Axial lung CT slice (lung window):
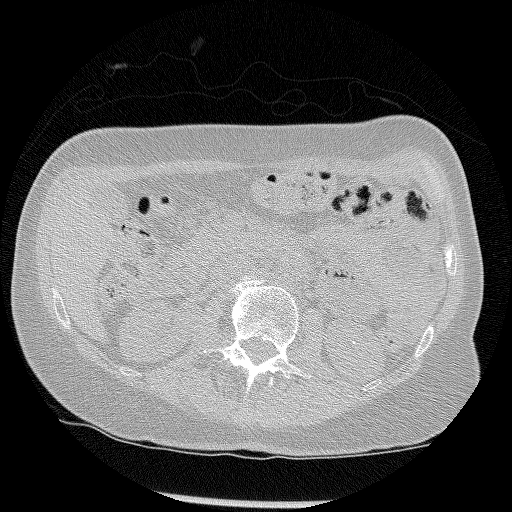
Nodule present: no